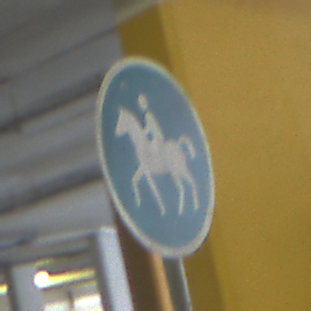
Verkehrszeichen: Reitweg
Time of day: NotSpecified
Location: Indoor (Special)
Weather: NotSpecified
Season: NotSpecified
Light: Artificial